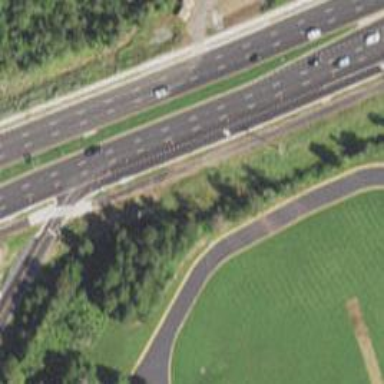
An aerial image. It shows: Cycleway.